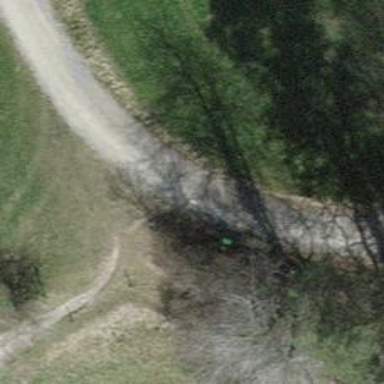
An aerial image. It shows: Compacted path road.